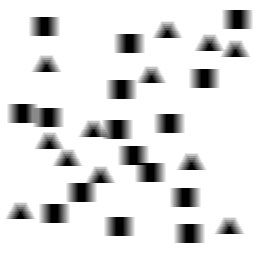
Squares: 16
Triangles: 12
Stars: 0
Total shapes: 28